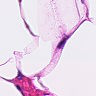
Metastatic tissue present: no